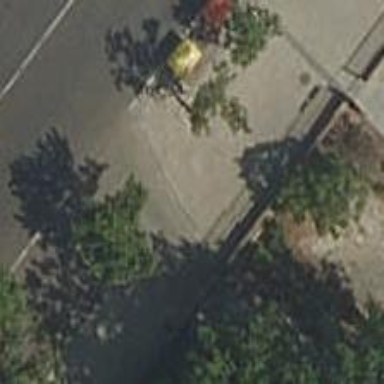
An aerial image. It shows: Bicycle parking area with stands.